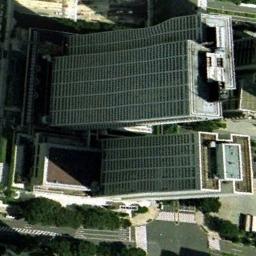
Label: commercial_area